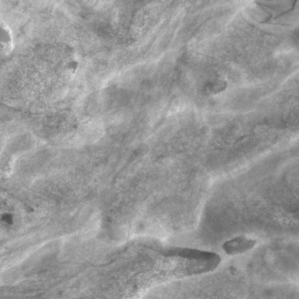
Label: non_frost